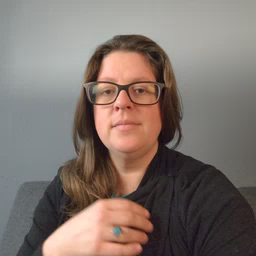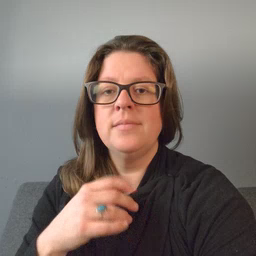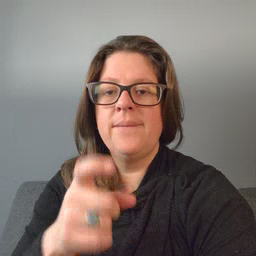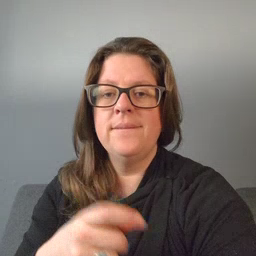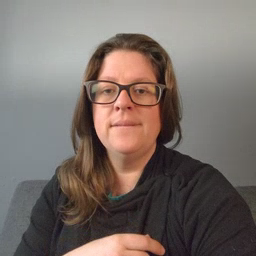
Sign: give